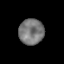
Tissue: lung
Cell type: Endothelial cells
Senescence score: 0.6567
Nuclear area (px): 624
Mean DAPI intensity: 121.364